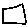
Label: square